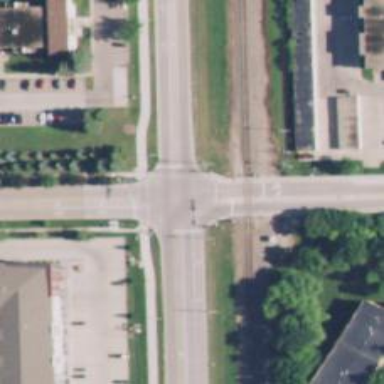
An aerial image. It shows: Uncontrolled crossing on cycleway.